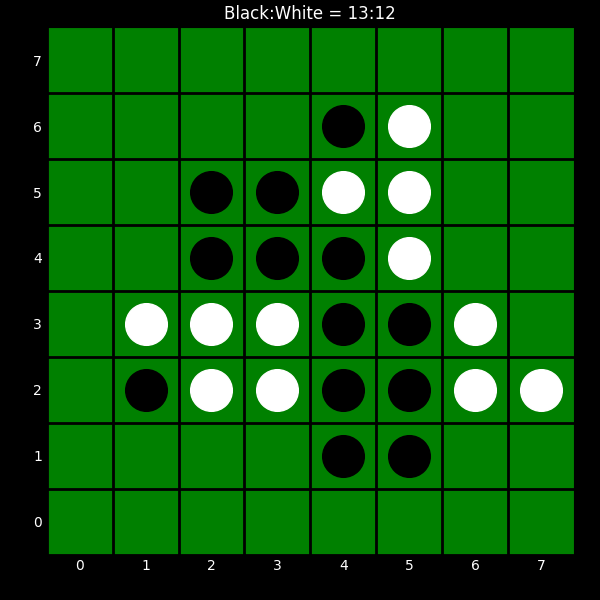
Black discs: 13
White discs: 12